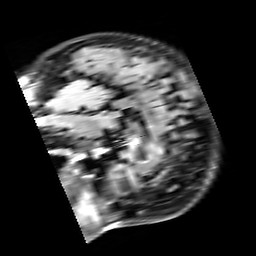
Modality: FLAIR
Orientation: sagittal
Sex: female
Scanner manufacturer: siemens
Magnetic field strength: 3 T
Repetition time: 10 s
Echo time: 0.09 s